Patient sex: F
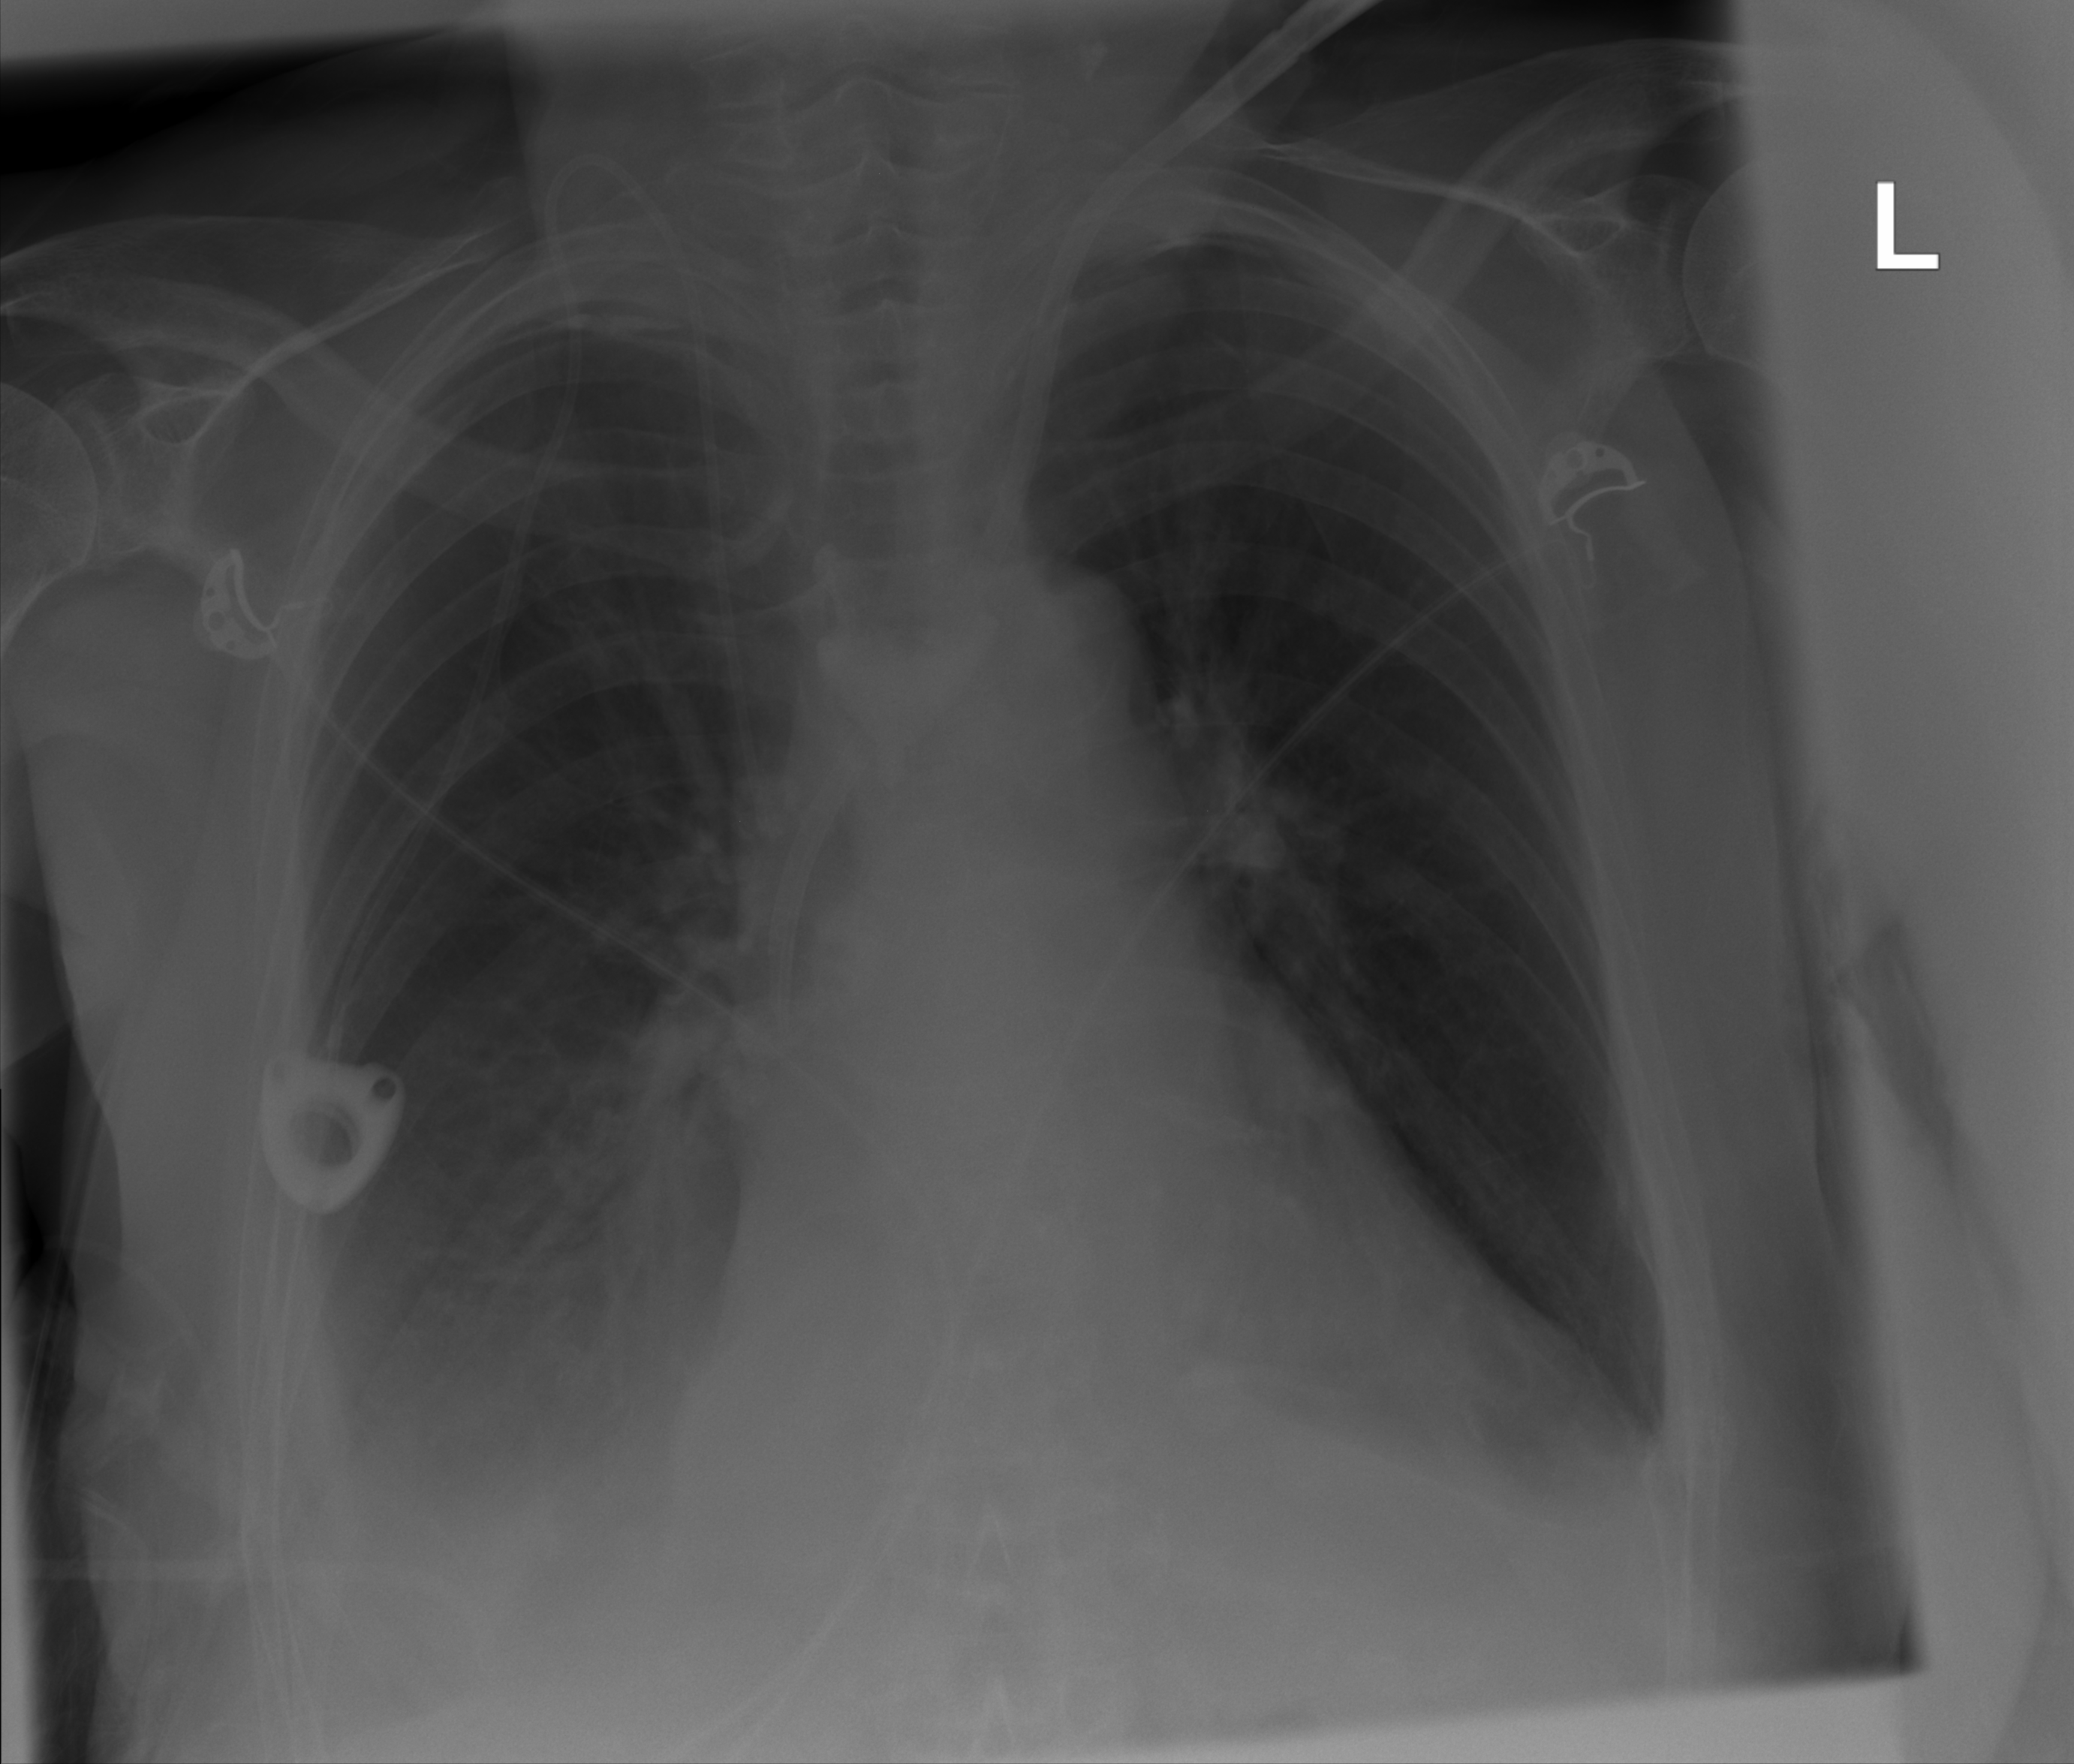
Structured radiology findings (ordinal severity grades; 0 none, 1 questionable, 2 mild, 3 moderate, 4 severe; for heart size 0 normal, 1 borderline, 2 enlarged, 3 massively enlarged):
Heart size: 2
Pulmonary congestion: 0
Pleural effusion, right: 2
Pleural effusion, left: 2
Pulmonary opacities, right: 0
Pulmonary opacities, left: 0
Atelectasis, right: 2
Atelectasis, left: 0